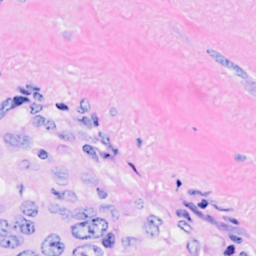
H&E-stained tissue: Breast